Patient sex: M
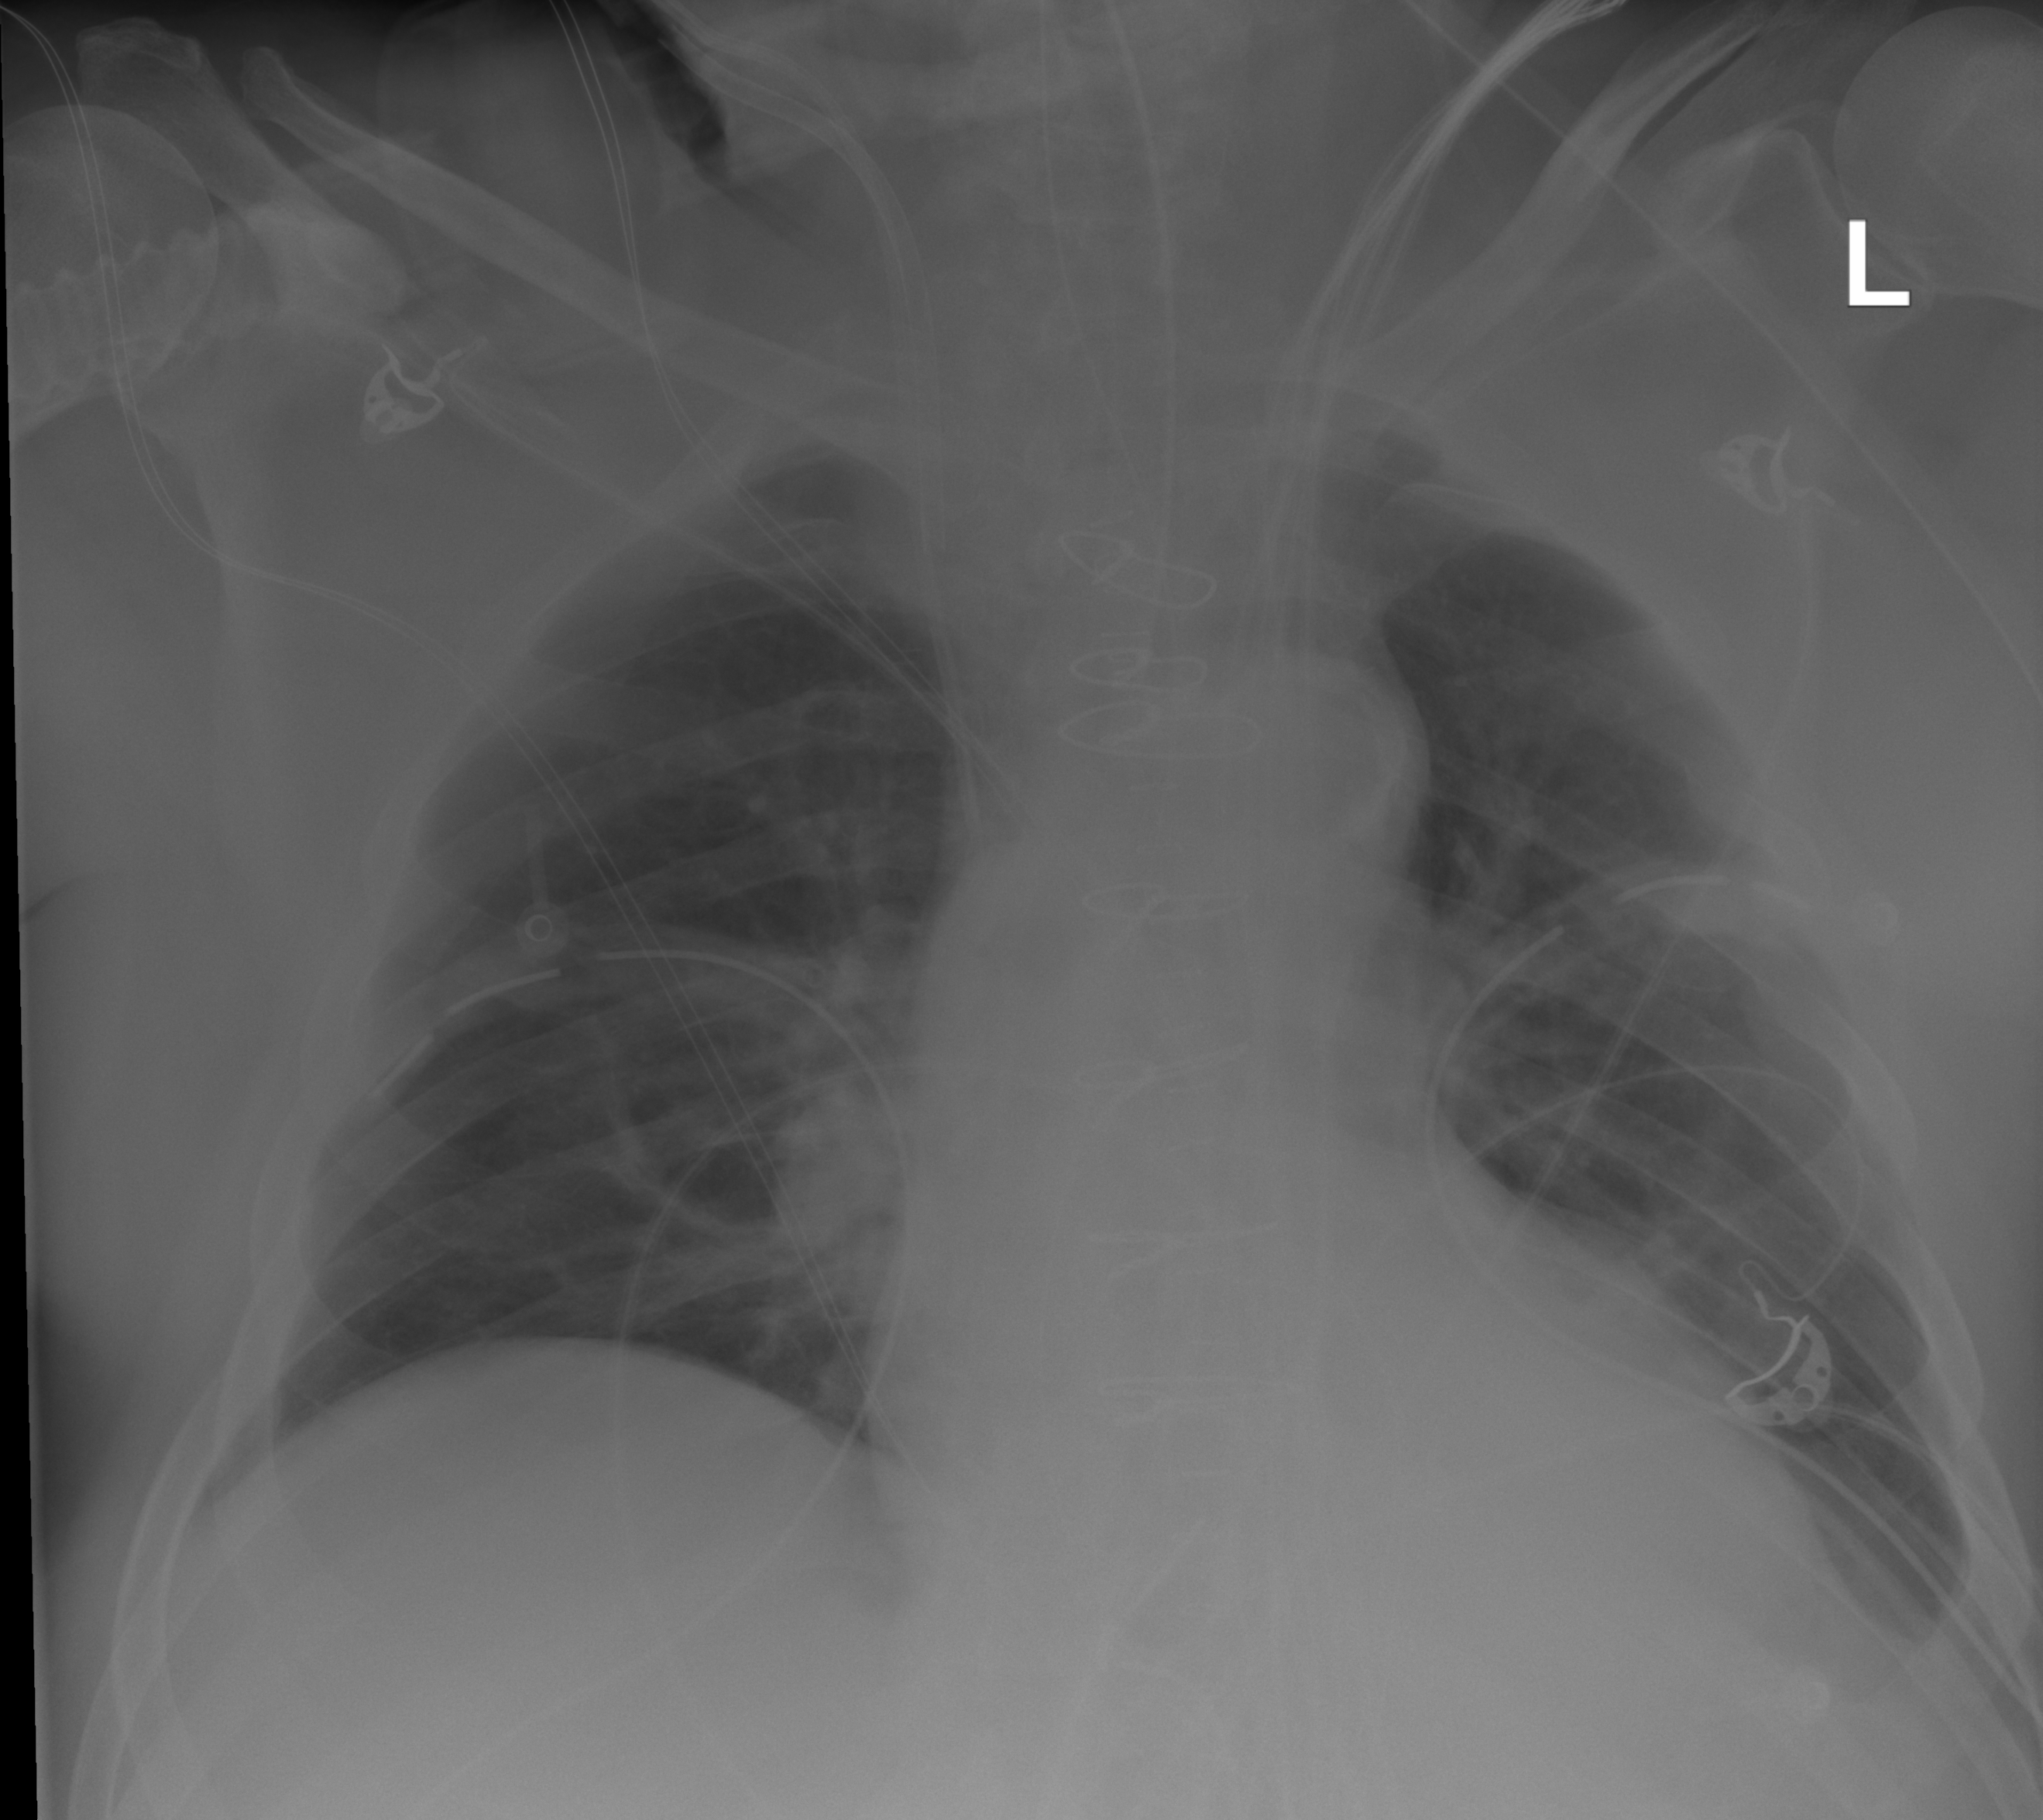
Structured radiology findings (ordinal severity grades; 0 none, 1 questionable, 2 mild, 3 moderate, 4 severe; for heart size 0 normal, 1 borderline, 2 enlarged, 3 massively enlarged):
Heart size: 0
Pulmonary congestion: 0
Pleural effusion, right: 0
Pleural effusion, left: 1
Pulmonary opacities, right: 0
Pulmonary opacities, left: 0
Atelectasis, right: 1
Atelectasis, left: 1